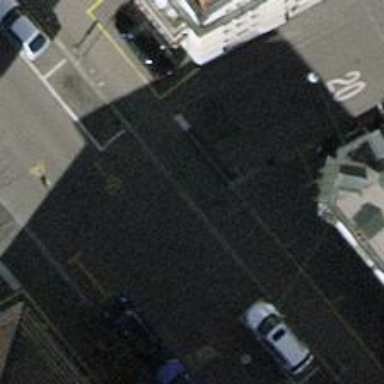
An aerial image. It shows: Asphalt road in living street.